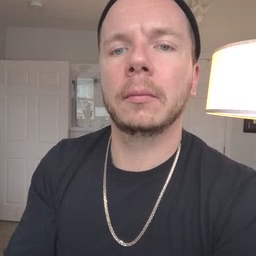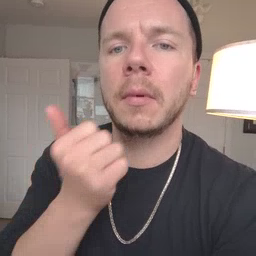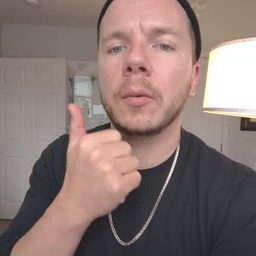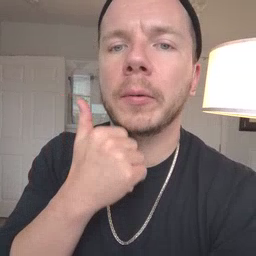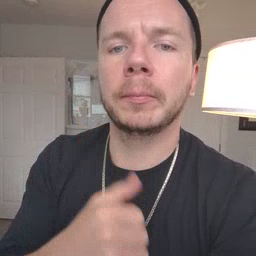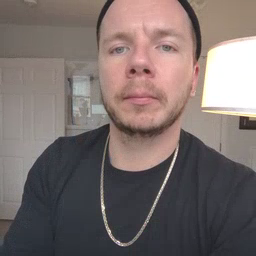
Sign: underwear